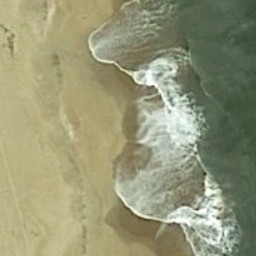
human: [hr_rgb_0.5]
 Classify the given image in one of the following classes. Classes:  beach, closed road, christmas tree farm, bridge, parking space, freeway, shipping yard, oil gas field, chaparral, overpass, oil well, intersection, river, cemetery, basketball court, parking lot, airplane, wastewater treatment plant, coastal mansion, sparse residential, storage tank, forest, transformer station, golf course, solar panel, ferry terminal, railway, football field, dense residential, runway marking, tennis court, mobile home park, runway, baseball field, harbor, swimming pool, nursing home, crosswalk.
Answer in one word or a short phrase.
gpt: beach